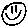
Label: smiley face